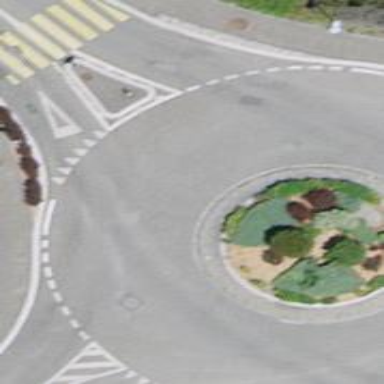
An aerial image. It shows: Residential road with asphalt surface leading to roundabout.